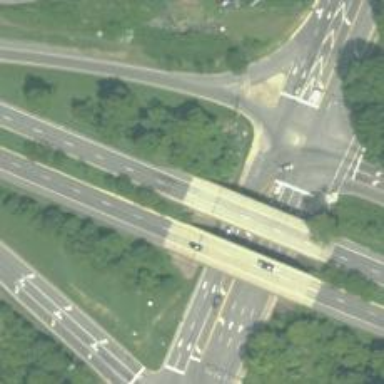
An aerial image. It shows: Bridge on trunk expressway.